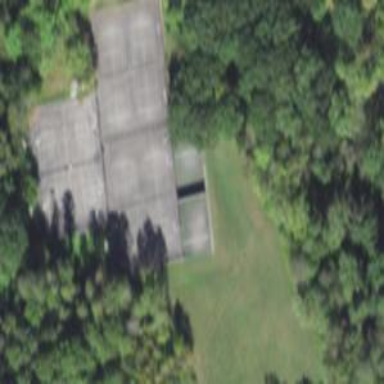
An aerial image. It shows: Tennis court on pitch designated for leisure land.